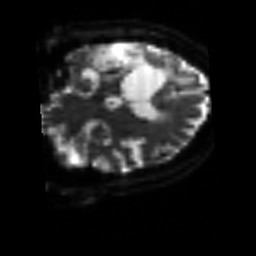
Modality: sbref
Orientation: coronal
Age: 65
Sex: female
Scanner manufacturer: siemens
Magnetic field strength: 3 T
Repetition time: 3.2 s
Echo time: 0.081 s